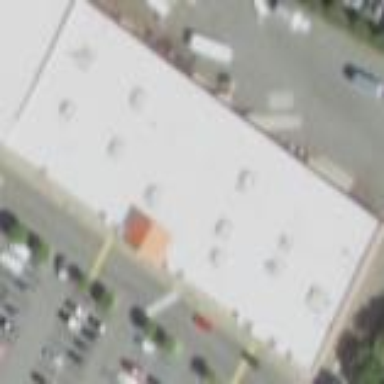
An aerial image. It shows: Building.